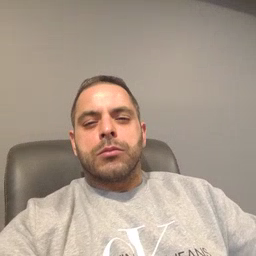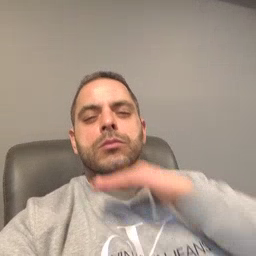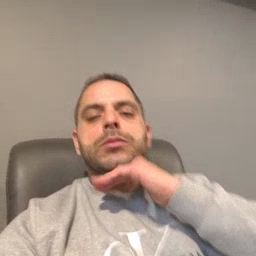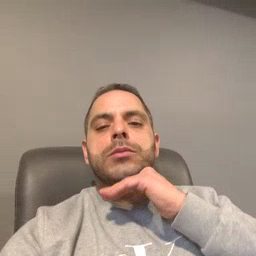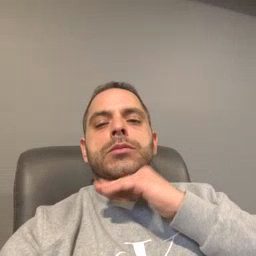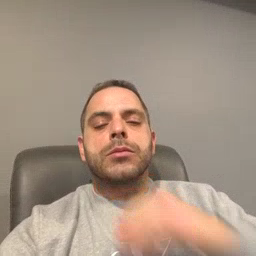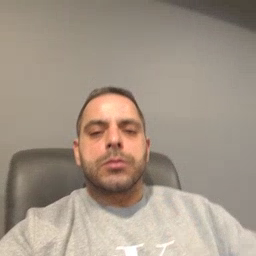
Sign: pig